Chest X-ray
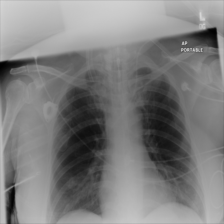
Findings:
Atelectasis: negative
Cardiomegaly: negative
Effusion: negative
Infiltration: negative
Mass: negative
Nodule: negative
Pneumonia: negative
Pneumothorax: negative
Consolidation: negative
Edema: negative
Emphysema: negative
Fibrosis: negative
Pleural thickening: negative
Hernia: negative